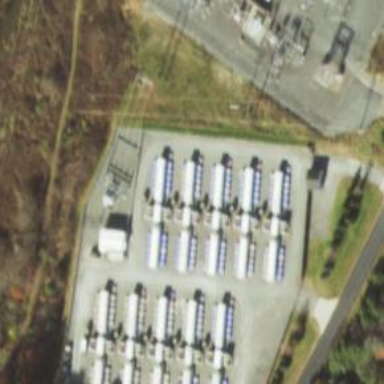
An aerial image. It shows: Generator is pictured.